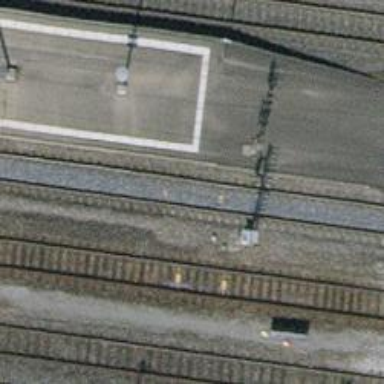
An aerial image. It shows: Railway signal.